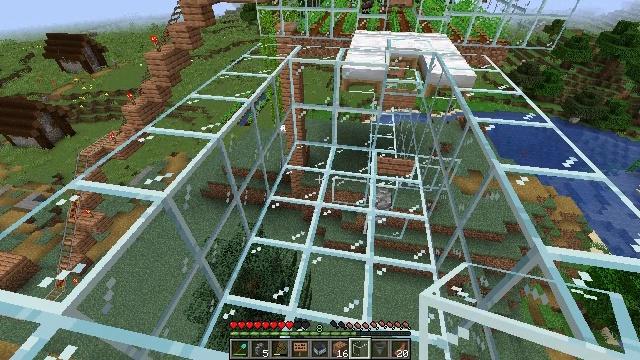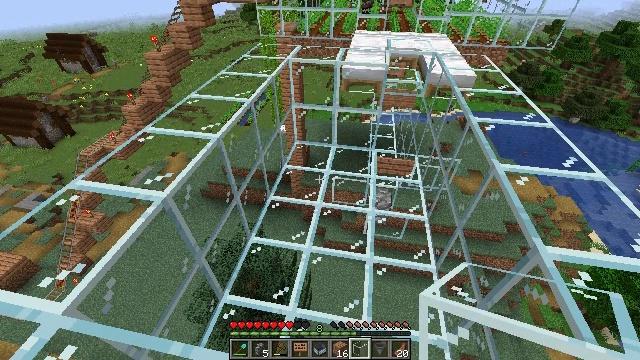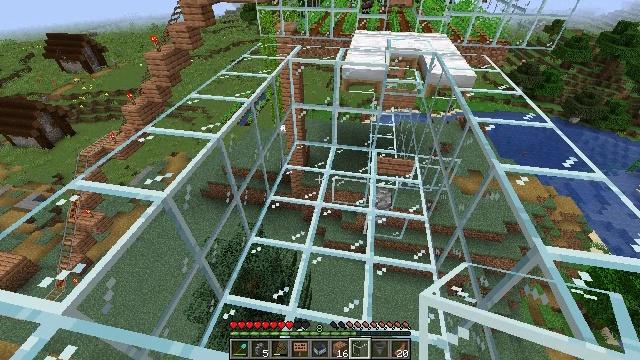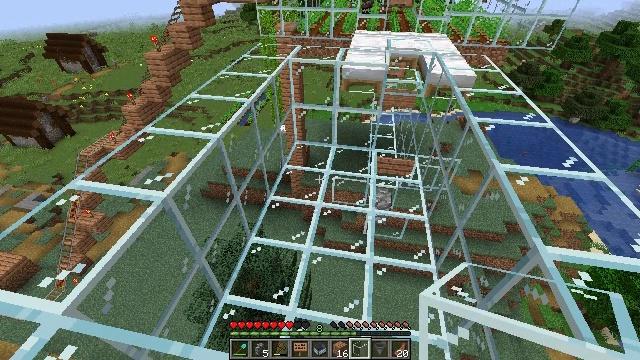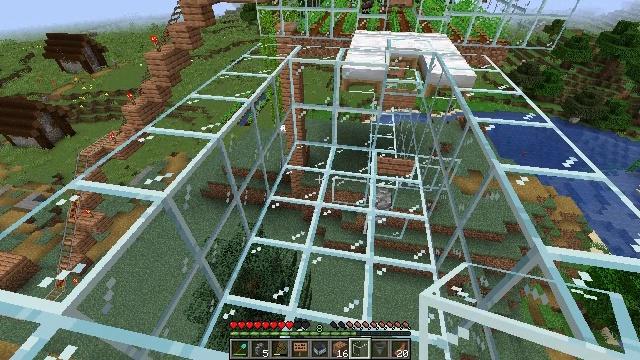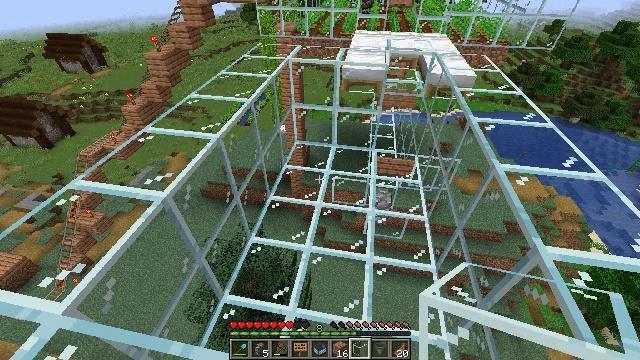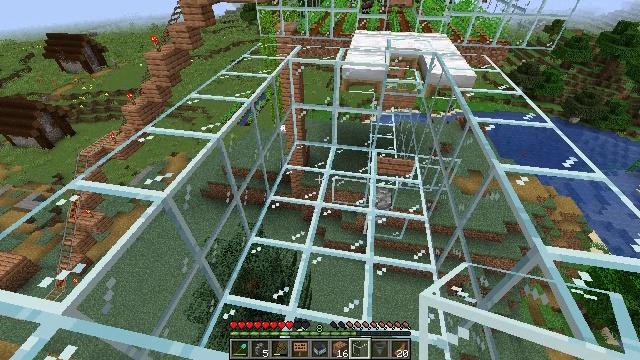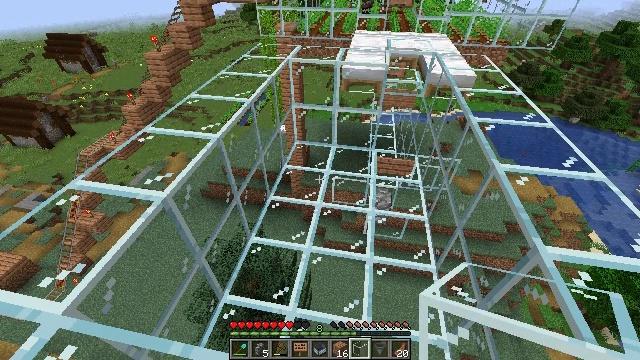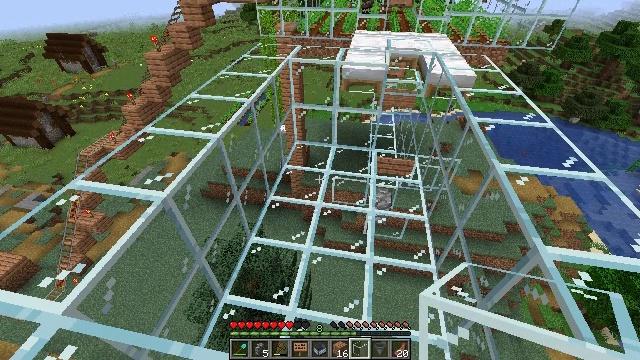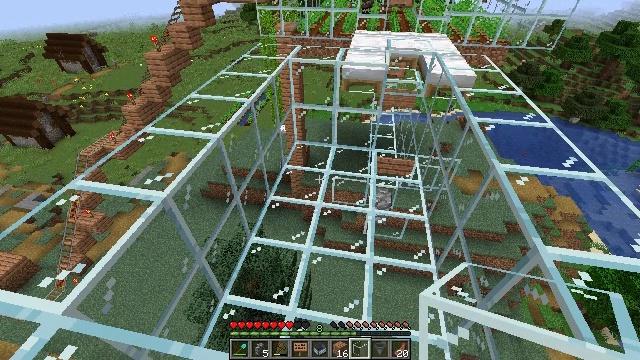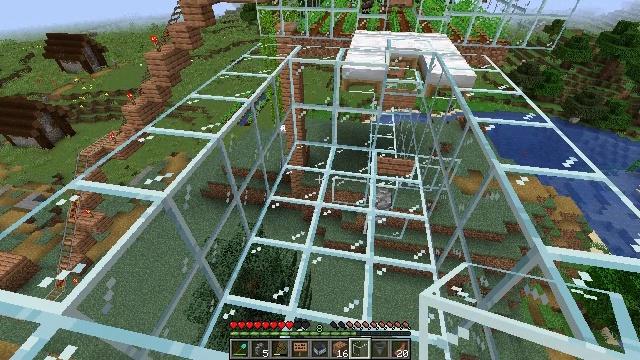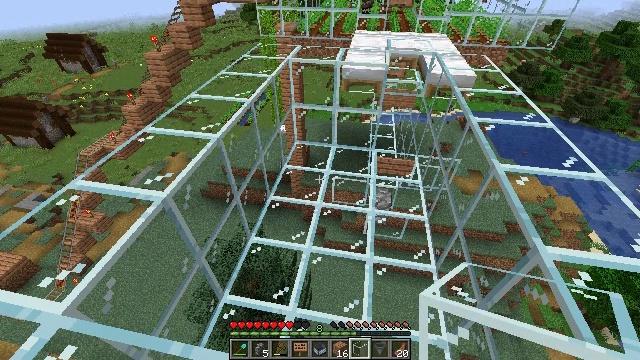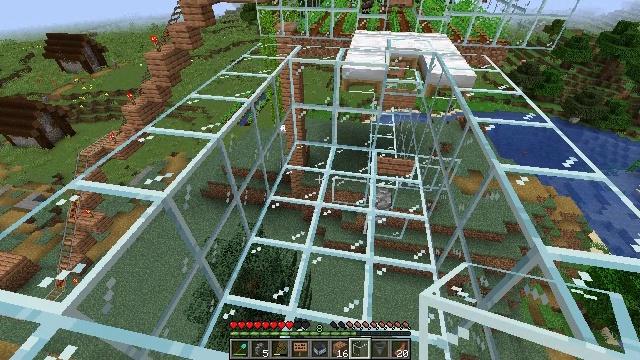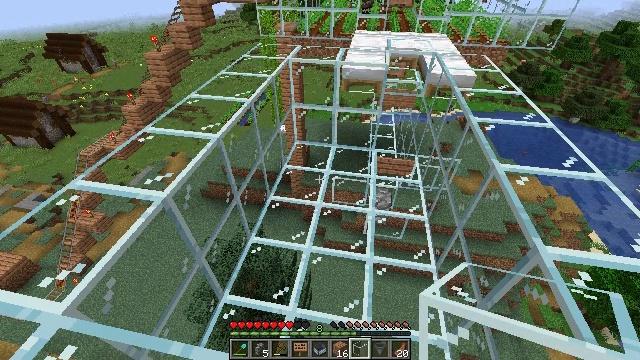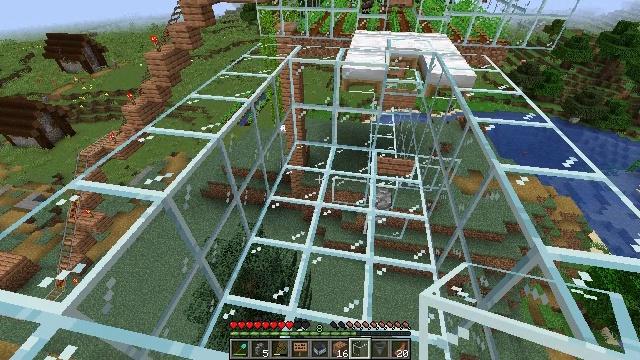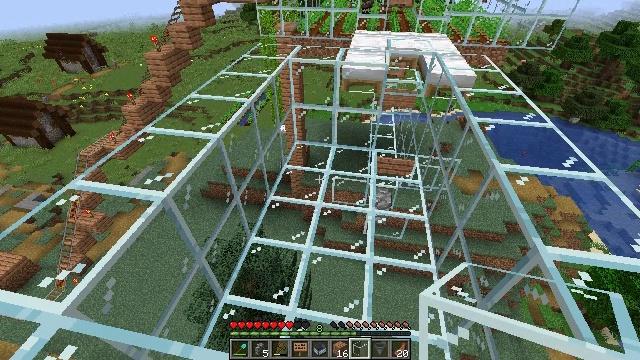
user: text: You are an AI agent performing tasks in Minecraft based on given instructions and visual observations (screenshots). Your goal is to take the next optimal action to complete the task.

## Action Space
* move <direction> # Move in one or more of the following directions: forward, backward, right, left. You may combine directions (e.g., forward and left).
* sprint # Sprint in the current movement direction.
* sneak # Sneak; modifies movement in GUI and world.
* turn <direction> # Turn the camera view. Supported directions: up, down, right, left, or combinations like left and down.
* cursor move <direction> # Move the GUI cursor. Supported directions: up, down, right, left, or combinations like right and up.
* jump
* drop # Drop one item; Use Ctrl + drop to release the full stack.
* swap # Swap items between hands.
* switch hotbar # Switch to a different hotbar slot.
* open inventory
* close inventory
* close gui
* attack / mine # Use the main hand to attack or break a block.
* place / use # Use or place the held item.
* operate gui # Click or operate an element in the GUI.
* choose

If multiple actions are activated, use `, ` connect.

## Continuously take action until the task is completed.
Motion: motion action
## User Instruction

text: Harvest jungle planks from a wall or floor.
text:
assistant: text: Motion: no_op
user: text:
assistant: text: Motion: no_op
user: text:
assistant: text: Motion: no_op
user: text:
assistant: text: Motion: no_op
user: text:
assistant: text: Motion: no_op
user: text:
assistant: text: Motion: no_op
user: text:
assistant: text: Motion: no_op
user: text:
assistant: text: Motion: no_op
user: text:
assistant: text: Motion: no_op
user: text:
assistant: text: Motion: no_op
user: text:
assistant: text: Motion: no_op
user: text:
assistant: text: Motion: no_op
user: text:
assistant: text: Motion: no_op
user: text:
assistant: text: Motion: no_op
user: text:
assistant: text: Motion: no_op
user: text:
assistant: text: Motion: no_op
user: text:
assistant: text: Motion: no_op
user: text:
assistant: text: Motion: no_op
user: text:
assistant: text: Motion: no_op
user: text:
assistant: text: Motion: no_op
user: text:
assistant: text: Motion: no_op
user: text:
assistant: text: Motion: no_op
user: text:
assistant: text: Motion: no_op
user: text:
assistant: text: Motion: no_op
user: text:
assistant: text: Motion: no_op
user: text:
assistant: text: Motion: no_op
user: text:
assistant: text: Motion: no_op
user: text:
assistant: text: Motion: no_op
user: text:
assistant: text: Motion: no_op
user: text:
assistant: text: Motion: no_op